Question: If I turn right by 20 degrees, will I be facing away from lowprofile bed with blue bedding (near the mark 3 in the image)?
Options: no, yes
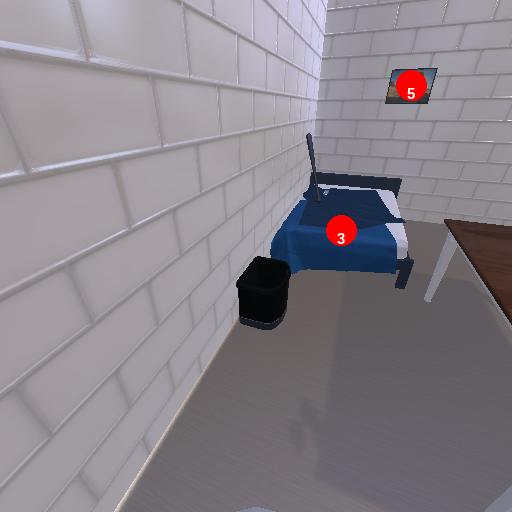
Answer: no